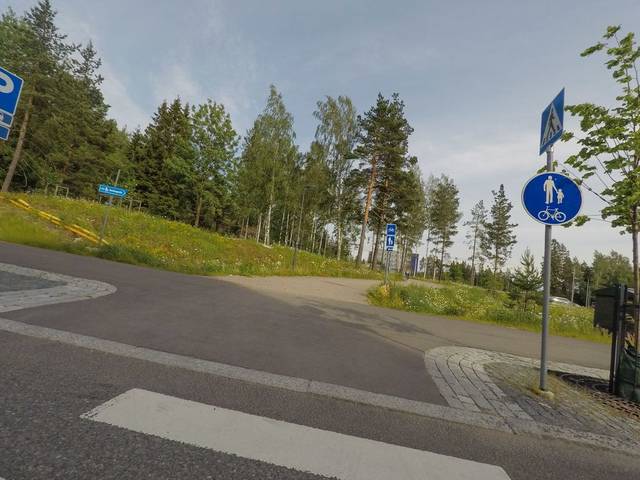
Region: Finland
Coordinates: 60.306, 24.961